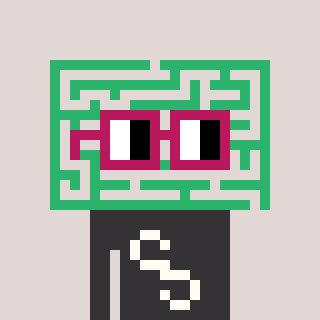
a pixel art character with square dark red glasses, a maze-shaped head and a grayscale-colored body on a warm background